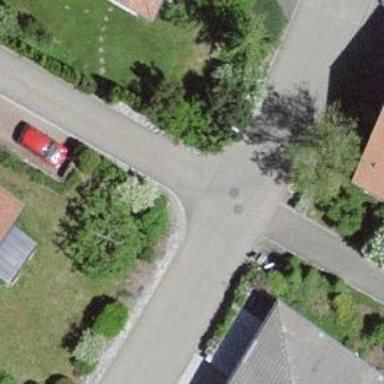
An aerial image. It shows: Asphalt footway with no sidewalk.